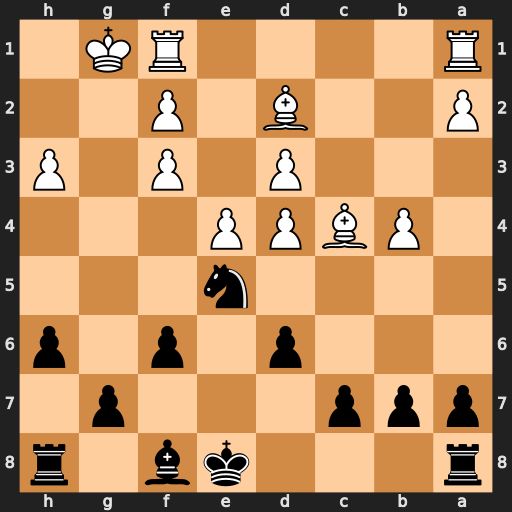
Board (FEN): r3kb1r/ppp3p1/3p1p1p/4n3/1PBPP3/3P1P1P/P2B1P2/R4RK1
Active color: b
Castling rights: kq
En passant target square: -
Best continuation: Nxf3+ Kg2 Nxd2